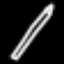
Label: pencil